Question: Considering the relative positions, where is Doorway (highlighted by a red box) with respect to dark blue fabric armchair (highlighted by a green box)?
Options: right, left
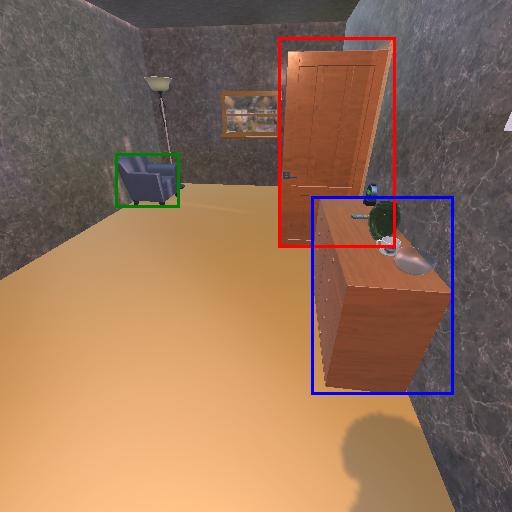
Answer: right